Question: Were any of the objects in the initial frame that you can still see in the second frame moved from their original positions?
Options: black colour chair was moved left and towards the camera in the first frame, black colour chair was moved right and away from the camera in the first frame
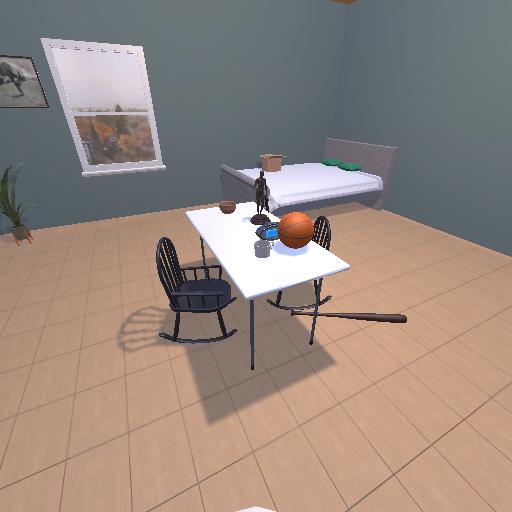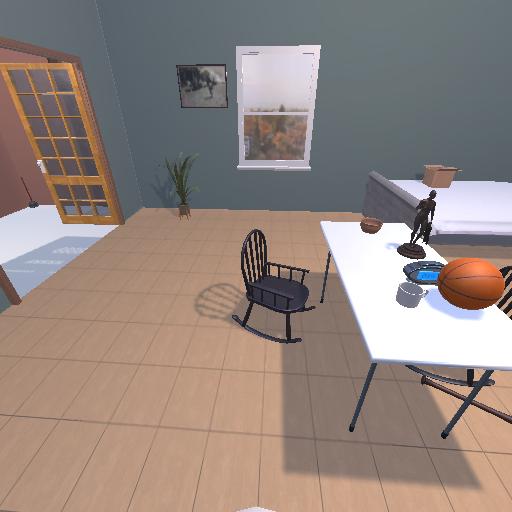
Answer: black colour chair was moved left and towards the camera in the first frame